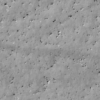
Label: not_dusty